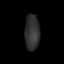
Tissue: lung
Cell type: Endothelial cells
Senescence score: 0.2409
Nuclear area (px): 523
Mean DAPI intensity: 48.597